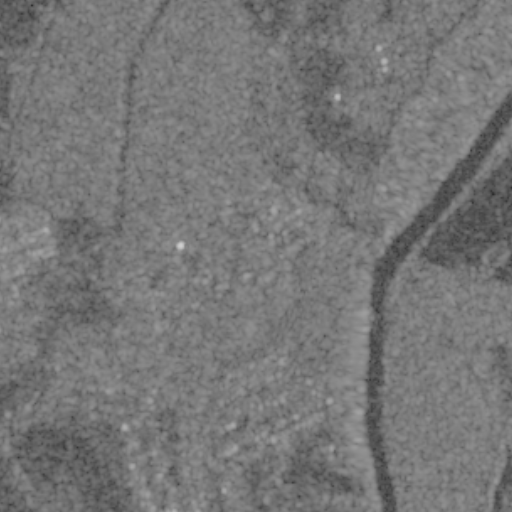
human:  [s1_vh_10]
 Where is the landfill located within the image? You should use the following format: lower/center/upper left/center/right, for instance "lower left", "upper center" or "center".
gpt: The landfill is located in the center of the image.
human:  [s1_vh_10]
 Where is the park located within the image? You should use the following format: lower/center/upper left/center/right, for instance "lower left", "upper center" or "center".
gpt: The park is located in the center left of the image.
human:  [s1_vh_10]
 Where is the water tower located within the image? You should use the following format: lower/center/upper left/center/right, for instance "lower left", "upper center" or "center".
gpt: The water tower is located in the center left of the image.
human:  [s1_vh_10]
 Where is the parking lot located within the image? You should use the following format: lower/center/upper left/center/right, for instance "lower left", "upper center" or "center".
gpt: There is no parking lot in the image.

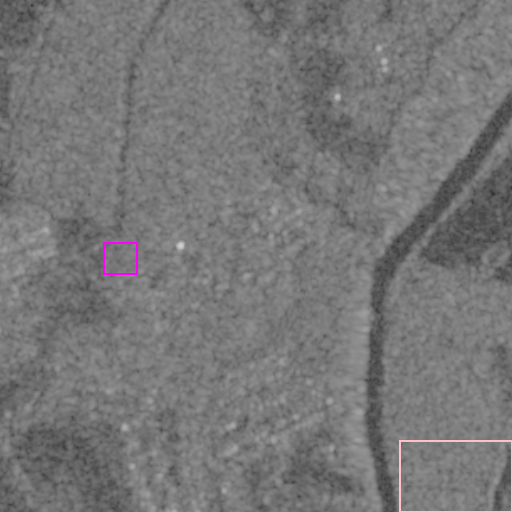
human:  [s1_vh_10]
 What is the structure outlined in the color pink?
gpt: The structure outlined in pink is a crop field.
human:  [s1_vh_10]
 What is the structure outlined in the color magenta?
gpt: The structure outlined in magenta is a park.
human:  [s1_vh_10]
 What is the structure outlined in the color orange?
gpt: There is no orange outline.